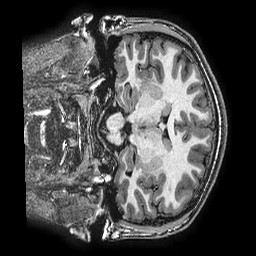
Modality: T1w
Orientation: coronal
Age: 16
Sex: male
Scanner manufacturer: ge
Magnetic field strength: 3 T
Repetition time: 0.0077 s
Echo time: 0.003436 s